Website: crate-barrel
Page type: cross-sells
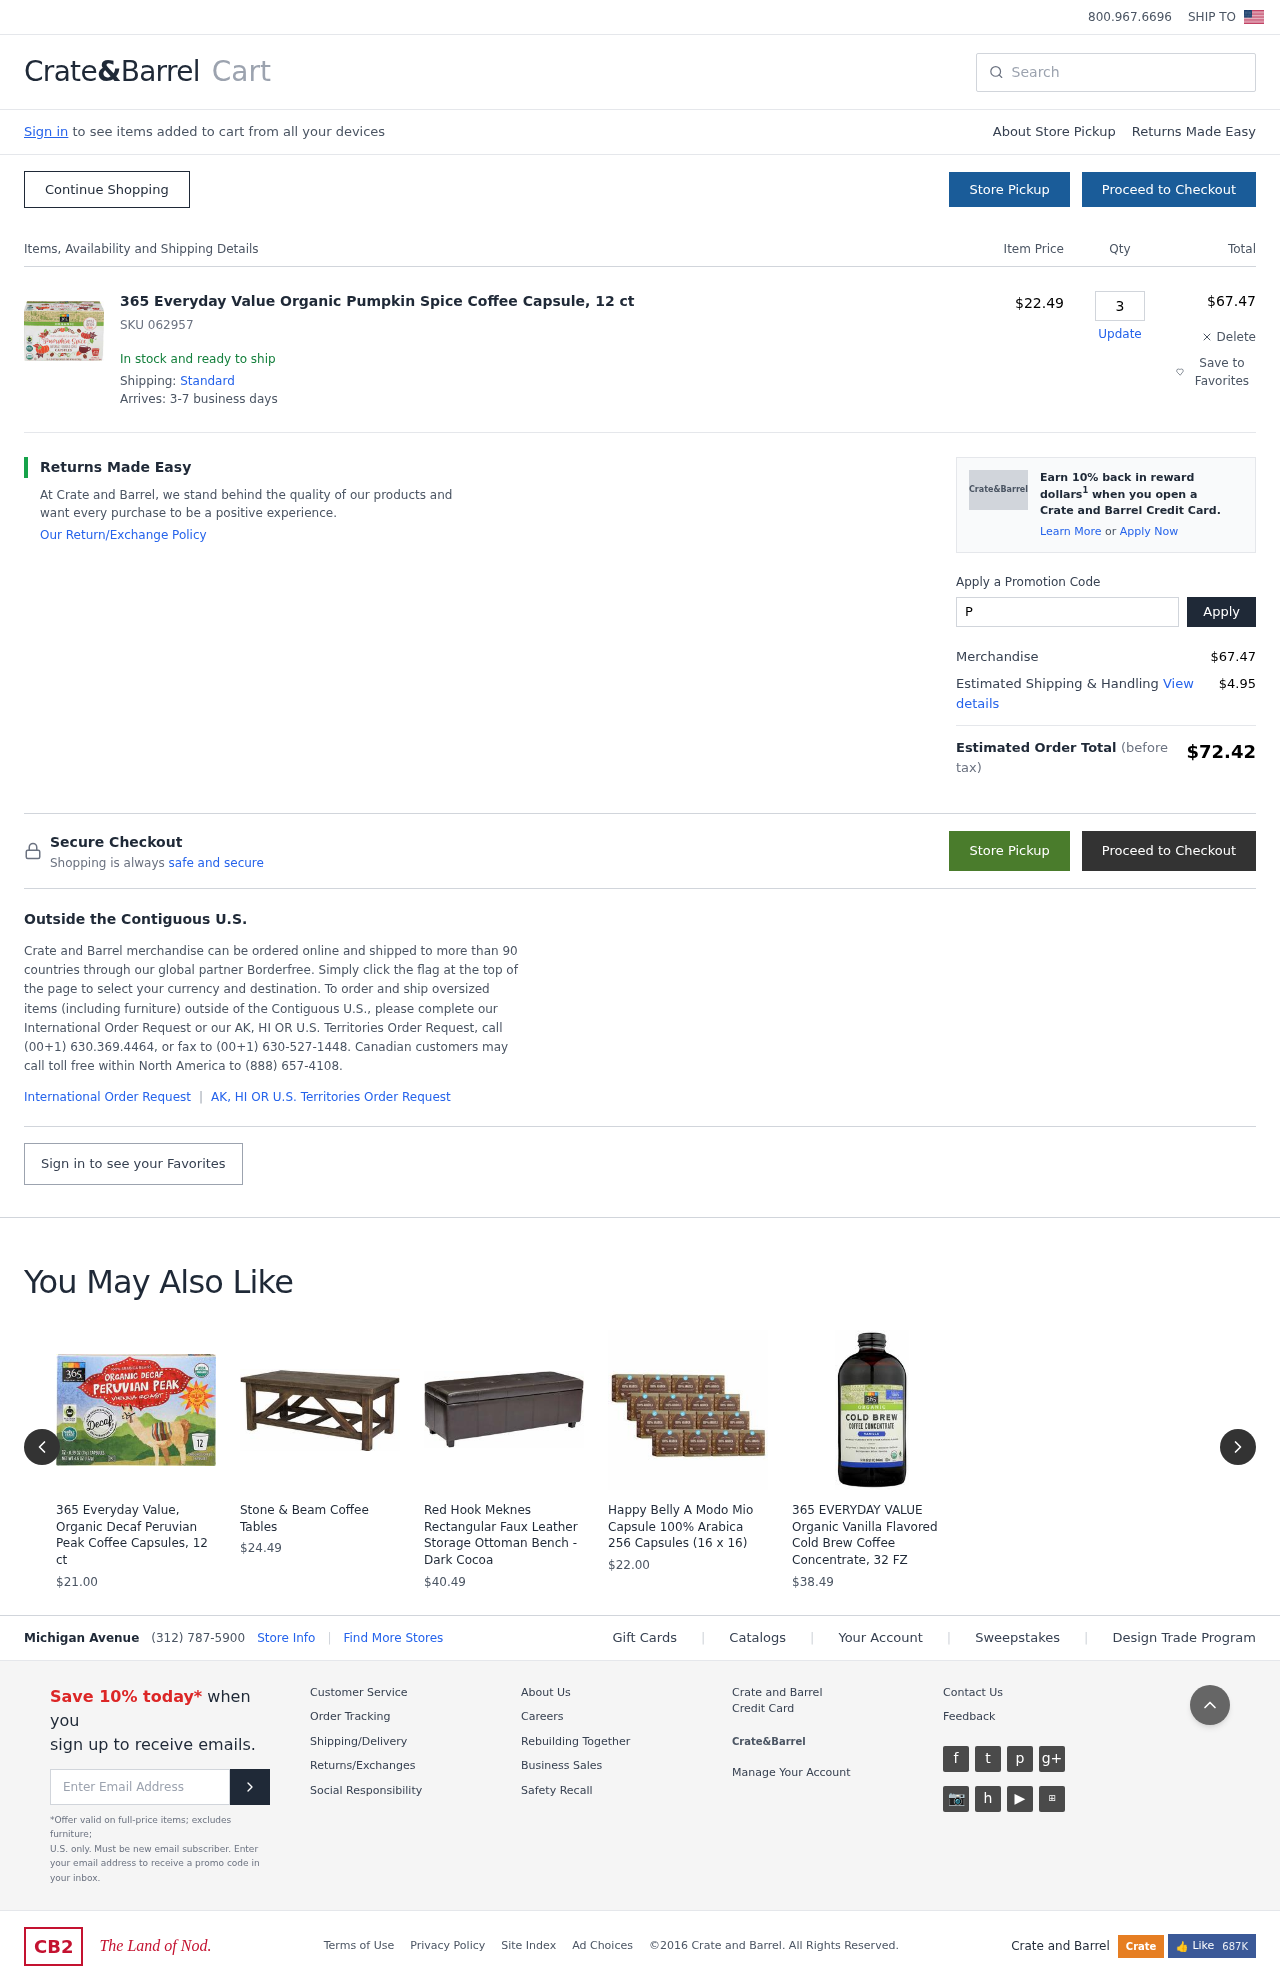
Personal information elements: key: PII_PROMO_CODE
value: PNCK63
Product elements: key: PRODUCT1_NAME
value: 365 Everyday Value Organic Pumpkin Spice Coffee Capsule, 12 ct
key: PRODUCT1_PRICE
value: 22.49
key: PRODUCT1_QUANTITY
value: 3
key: PRODUCT2_NAME
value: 365 Everyday Value, Organic Decaf Peruvian Peak Coffee Capsules, 12 ct
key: PRODUCT2_PRICE
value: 21
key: PRODUCT3_NAME
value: Stone & Beam Coffee Tables
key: PRODUCT3_PRICE
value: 24.49
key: PRODUCT4_NAME
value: Red Hook Meknes Rectangular Faux Leather Storage Ottoman Bench - Dark Cocoa
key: PRODUCT4_PRICE
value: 40.49
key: PRODUCT5_NAME
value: Happy Belly A Modo Mio Capsule 100% Arabica 256 Capsules (16 x 16)
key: PRODUCT5_PRICE
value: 22
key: PRODUCT6_NAME
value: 365 EVERYDAY VALUE Organic Vanilla Flavored Cold Brew Coffee Concentrate, 32 FZ
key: PRODUCT6_PRICE
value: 38.49
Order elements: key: ORDER_SKU
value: SKU 062957
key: ORDER_ITEM_TOTAL
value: $67.47
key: ORDER_SUBTOTAL
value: $67.47
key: ORDER_SHIPPING_COST
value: $4.95
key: ORDER_TOTAL
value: $72.42
Search elements: key: HEADER_SEARCH
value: Search